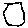
Label: hexagon